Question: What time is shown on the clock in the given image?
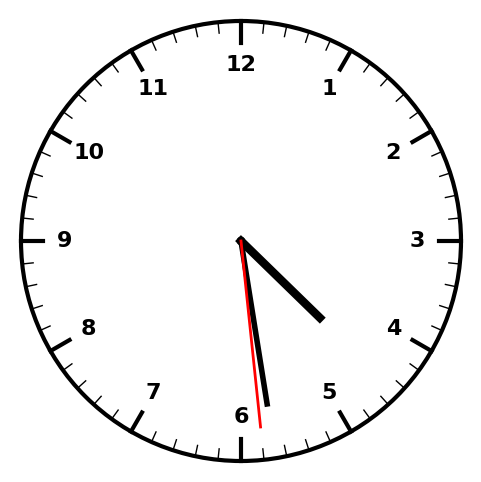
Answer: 04:28:29